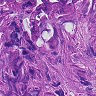
Metastatic tissue present: yes